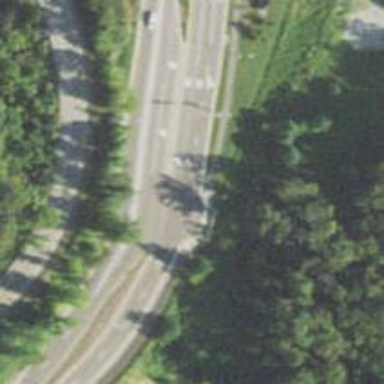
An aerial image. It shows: Tertiary road with asphalt surface and separate sidewalk.